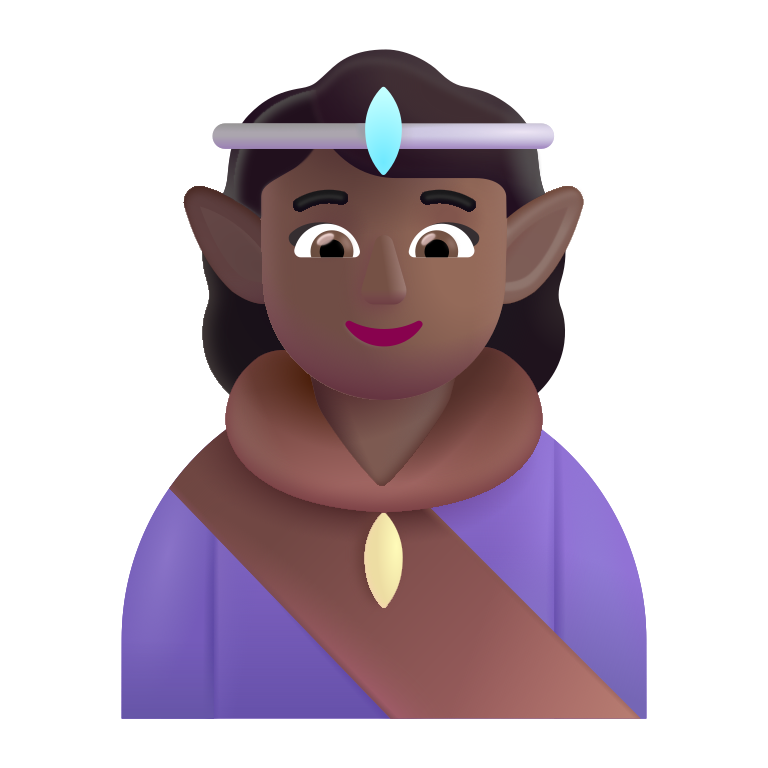
woman elf color  dark